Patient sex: F
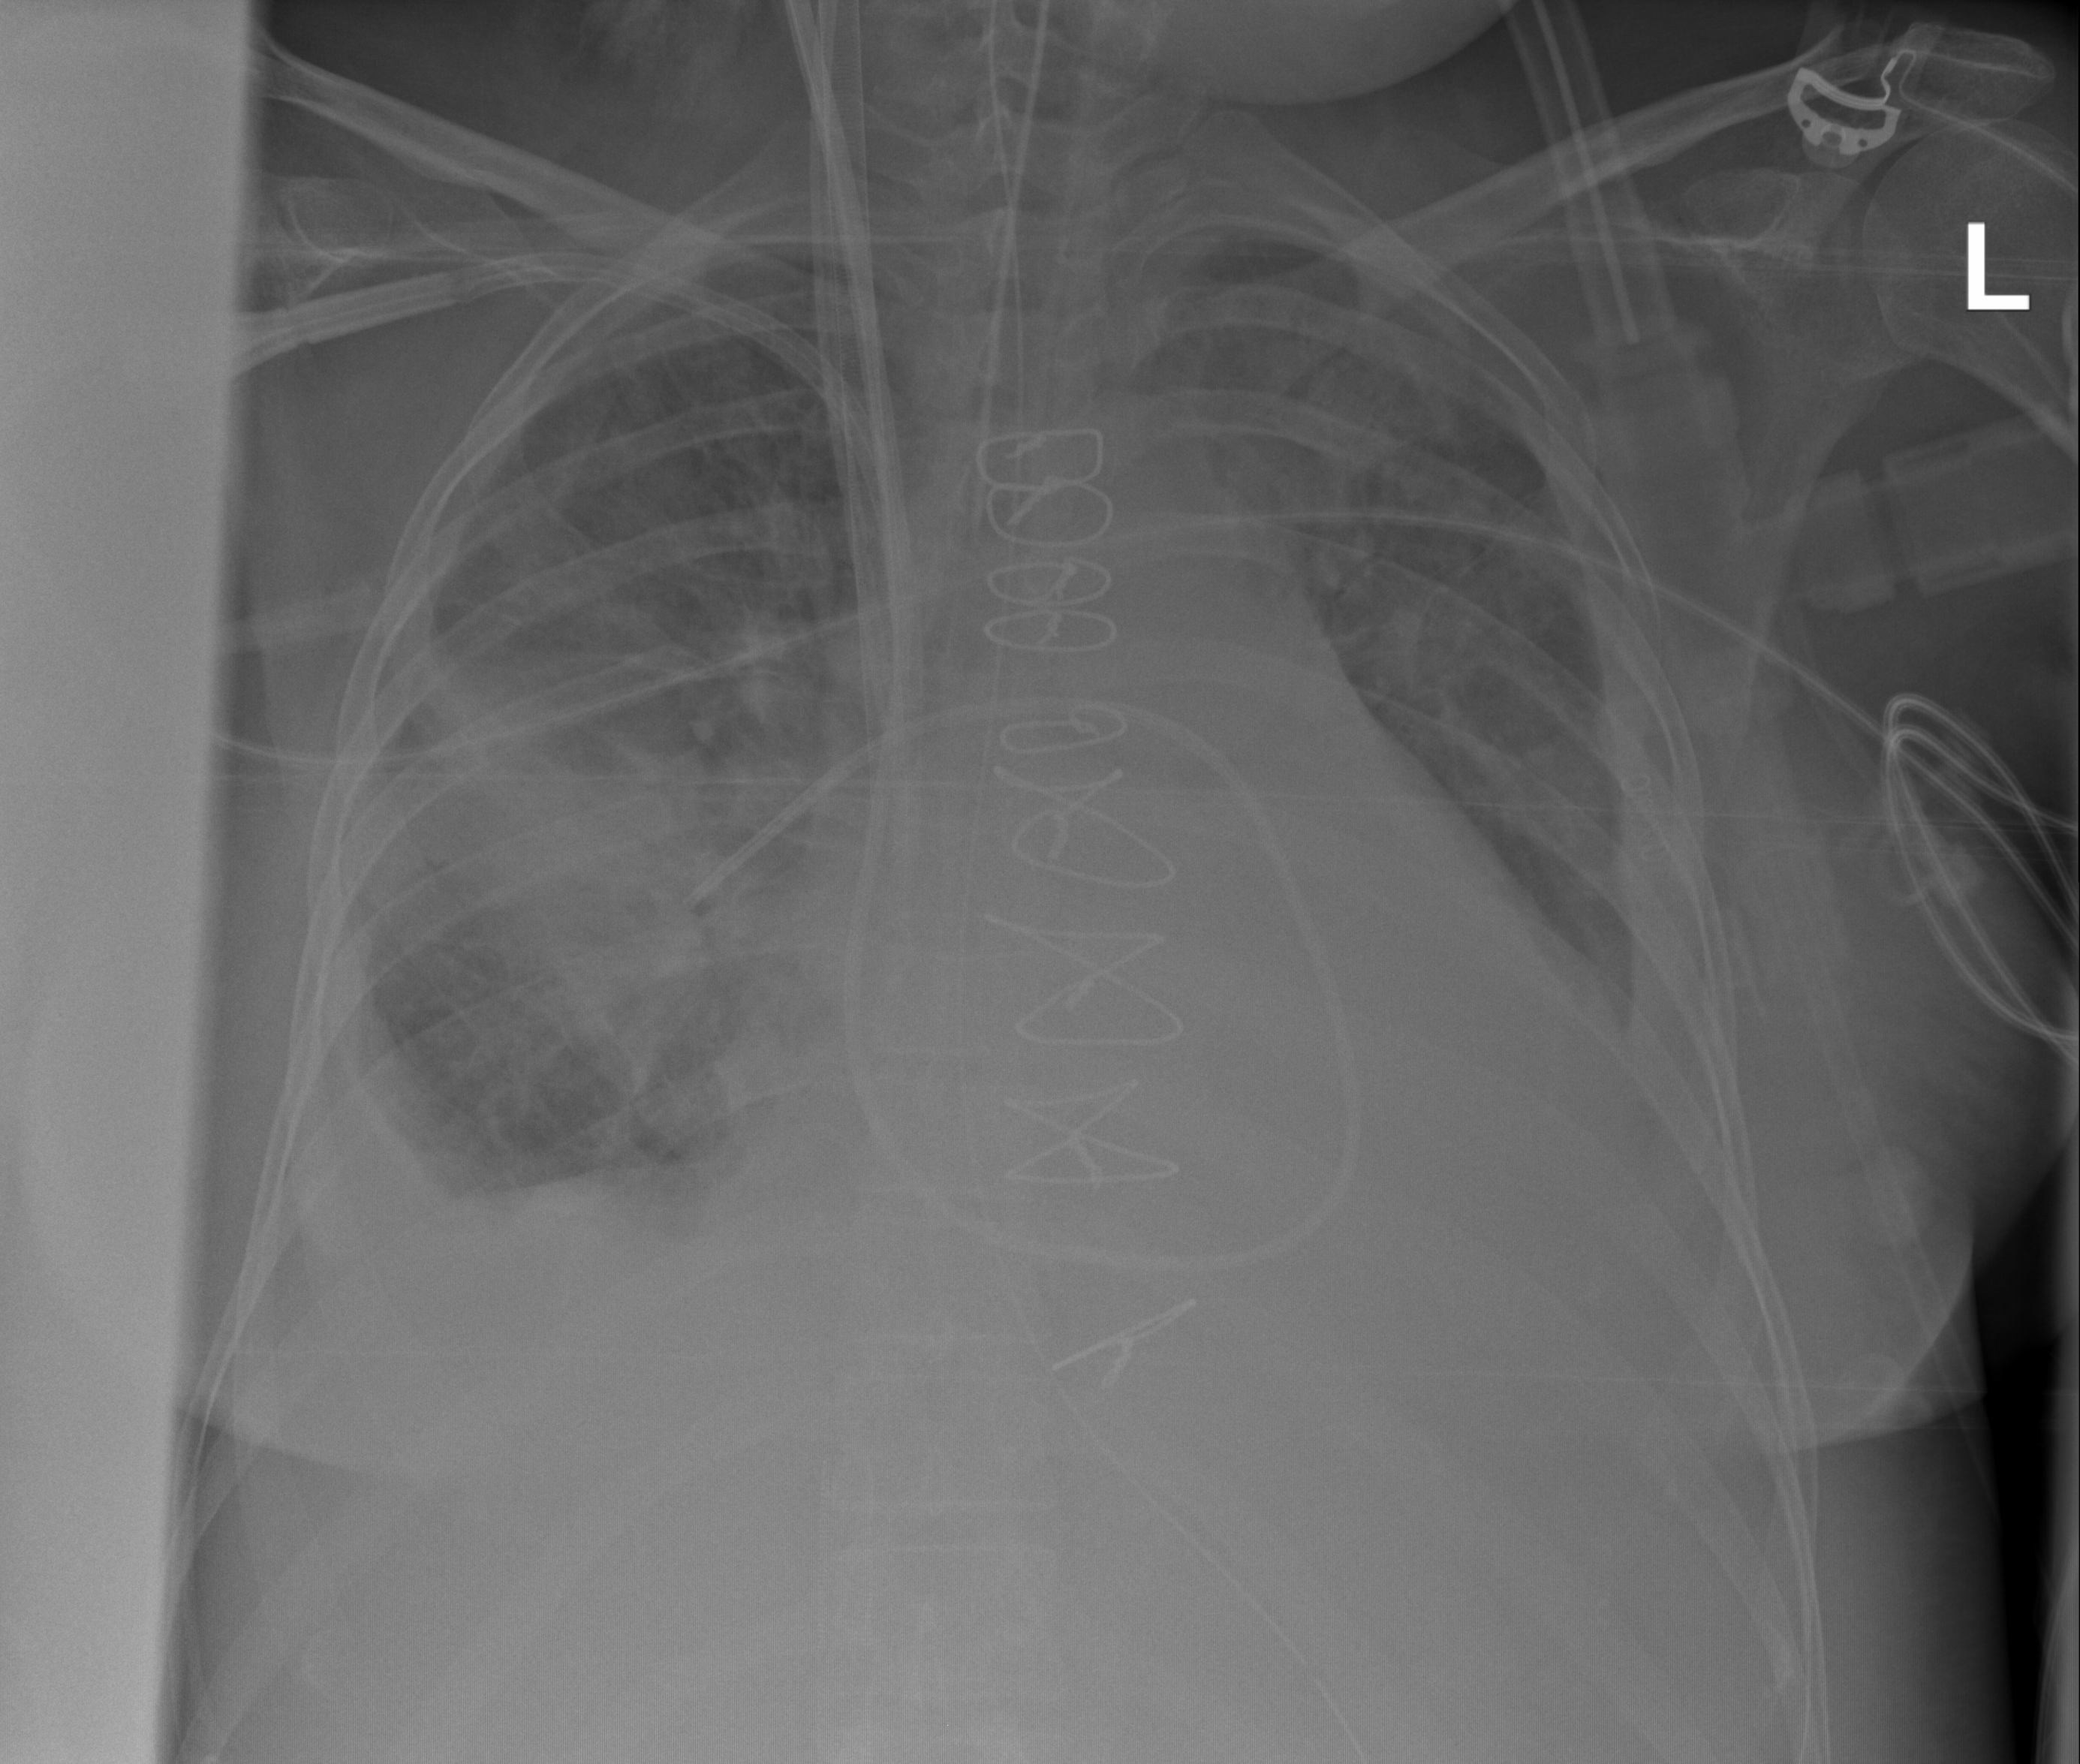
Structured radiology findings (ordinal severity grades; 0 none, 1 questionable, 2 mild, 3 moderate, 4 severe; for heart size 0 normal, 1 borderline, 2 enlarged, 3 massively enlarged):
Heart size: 2
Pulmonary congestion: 2
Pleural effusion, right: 3
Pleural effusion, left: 2
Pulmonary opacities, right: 3
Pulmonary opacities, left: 2
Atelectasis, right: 2
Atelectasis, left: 2